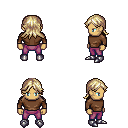
a pixel art fantasy rpg character, male body template, human, tanned skin, brown long-sleeve shirt, magenta pants, white blonde loose hair, metal boots, four views (front, back, left, right), 2x2 character sprite sheet, small pixel art, hard edges, no anti-aliasing